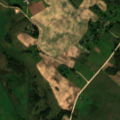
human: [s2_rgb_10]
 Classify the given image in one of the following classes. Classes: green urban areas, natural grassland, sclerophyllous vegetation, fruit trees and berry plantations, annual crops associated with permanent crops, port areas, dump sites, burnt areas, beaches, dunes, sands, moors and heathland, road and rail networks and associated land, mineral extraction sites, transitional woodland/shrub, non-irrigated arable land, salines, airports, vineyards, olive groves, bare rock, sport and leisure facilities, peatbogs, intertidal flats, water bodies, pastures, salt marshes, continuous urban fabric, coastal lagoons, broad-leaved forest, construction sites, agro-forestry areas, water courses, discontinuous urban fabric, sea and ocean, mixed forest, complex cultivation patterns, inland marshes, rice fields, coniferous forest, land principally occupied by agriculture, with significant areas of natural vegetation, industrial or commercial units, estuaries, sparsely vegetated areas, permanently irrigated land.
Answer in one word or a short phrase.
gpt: non-irrigated arable land, pastures, complex cultivation patterns, land principally occupied by agriculture, with significant areas of natural vegetation